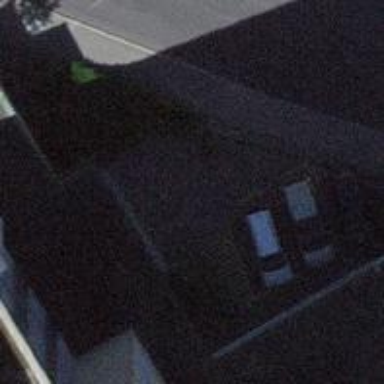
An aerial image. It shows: Parking entrance.